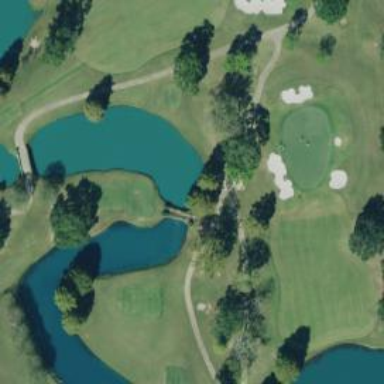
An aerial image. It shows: Path designated for golf carts.